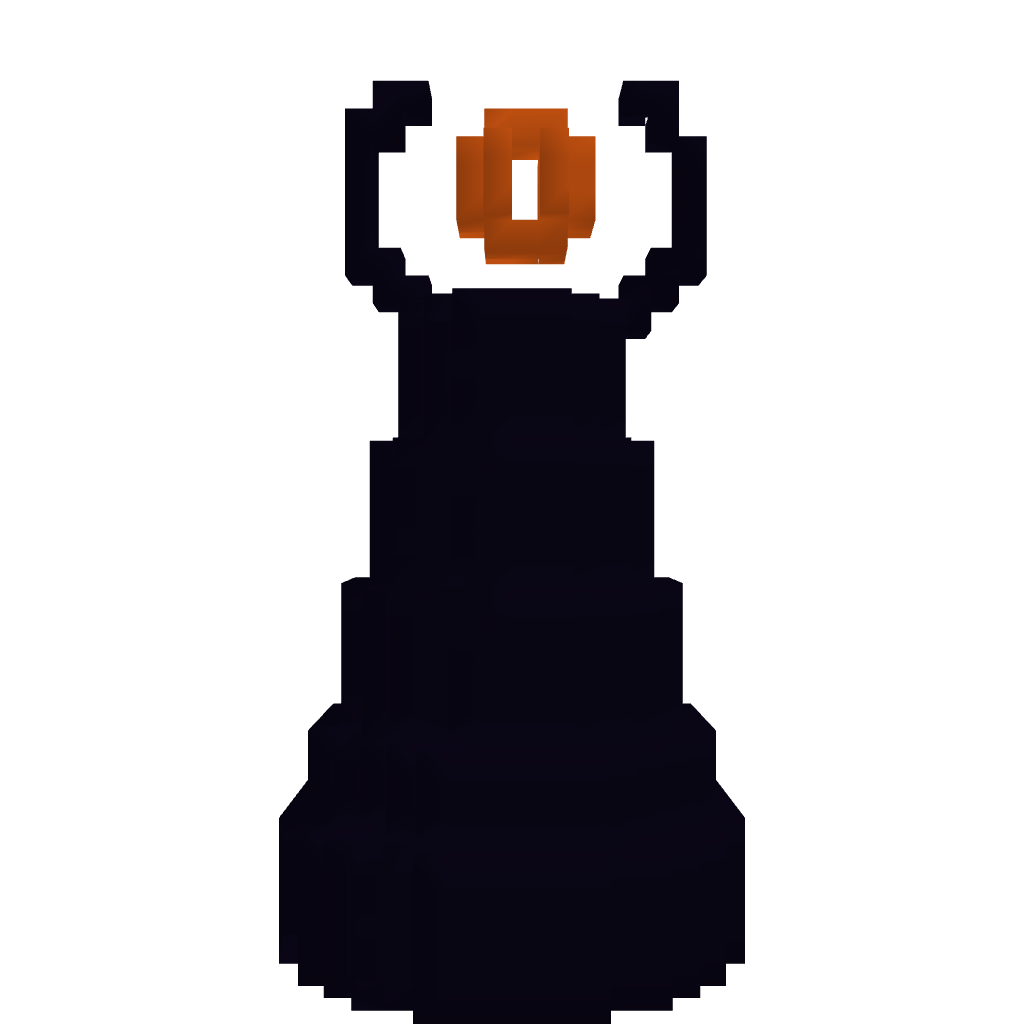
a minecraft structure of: eye tower